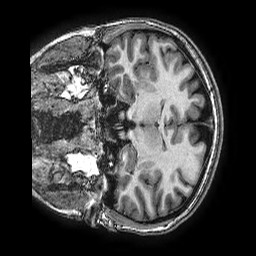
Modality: T1w
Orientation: coronal
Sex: female
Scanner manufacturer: ge
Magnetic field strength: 3 T
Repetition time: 0.0077 s
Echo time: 0.003436 s